Aerial crown-view tile of a tropical tree (Barro Colorado Island, Panama), acquired 20250124:
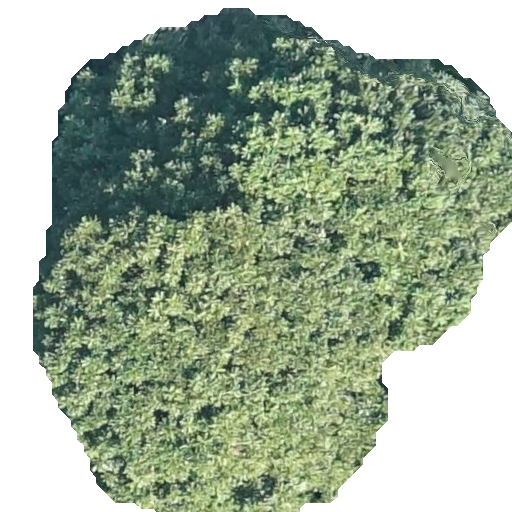
Species: Dipteryx oleifera
GBIF accepted scientific name: Dipteryx oleifera
Crown area: 272.456 m²